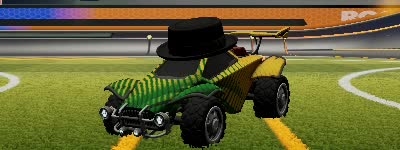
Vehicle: octane